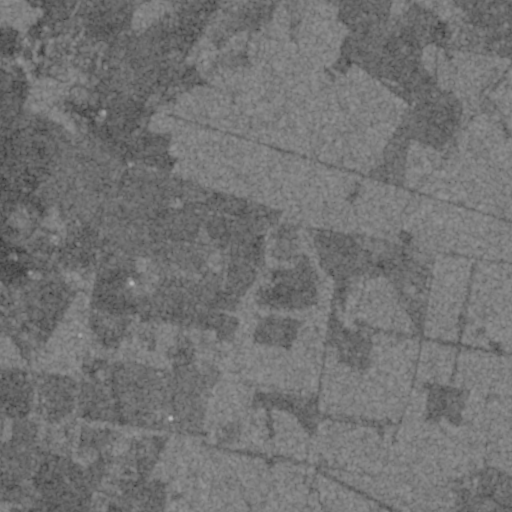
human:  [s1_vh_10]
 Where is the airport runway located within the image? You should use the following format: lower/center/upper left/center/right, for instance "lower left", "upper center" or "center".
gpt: The airport runway is located in the lower right of the image.
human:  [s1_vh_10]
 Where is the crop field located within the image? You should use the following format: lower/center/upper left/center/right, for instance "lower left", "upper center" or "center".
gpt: The crop field is located in the lower left of the image.
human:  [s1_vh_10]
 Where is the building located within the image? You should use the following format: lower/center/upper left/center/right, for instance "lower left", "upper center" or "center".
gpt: The building is located in the lower left of the image.
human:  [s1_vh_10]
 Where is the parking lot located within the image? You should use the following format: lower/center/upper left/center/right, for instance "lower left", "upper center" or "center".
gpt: There is no parking lot in the image.

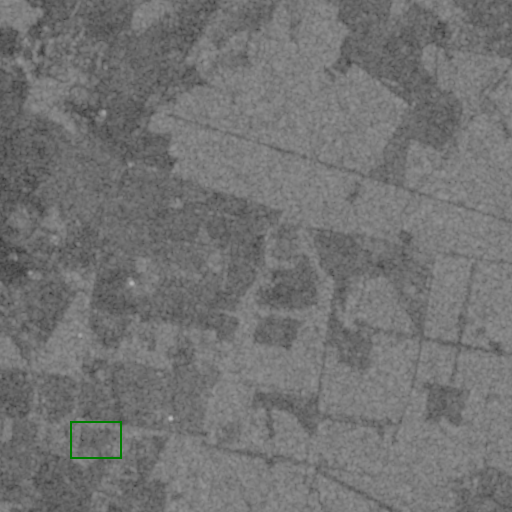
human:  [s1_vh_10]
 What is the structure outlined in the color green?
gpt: The structure outlined in green is a crop field.
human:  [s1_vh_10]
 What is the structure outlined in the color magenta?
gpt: There is no magenta outline.